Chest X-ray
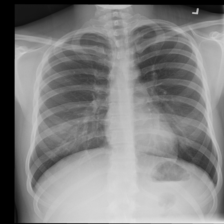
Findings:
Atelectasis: negative
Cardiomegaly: negative
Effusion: negative
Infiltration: positive
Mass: negative
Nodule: negative
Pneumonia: negative
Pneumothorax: negative
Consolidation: negative
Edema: negative
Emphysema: negative
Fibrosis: negative
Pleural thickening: negative
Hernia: negative